Interaction volume radius: 10 \u00c5
Interaction volume height: 30 \u00c5
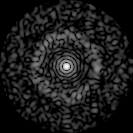
Disorder parameter: 0.8529